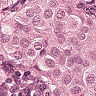
Metastatic tissue present: yes